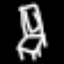
Label: chair